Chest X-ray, PA view. Patient: 60 years old, sex F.
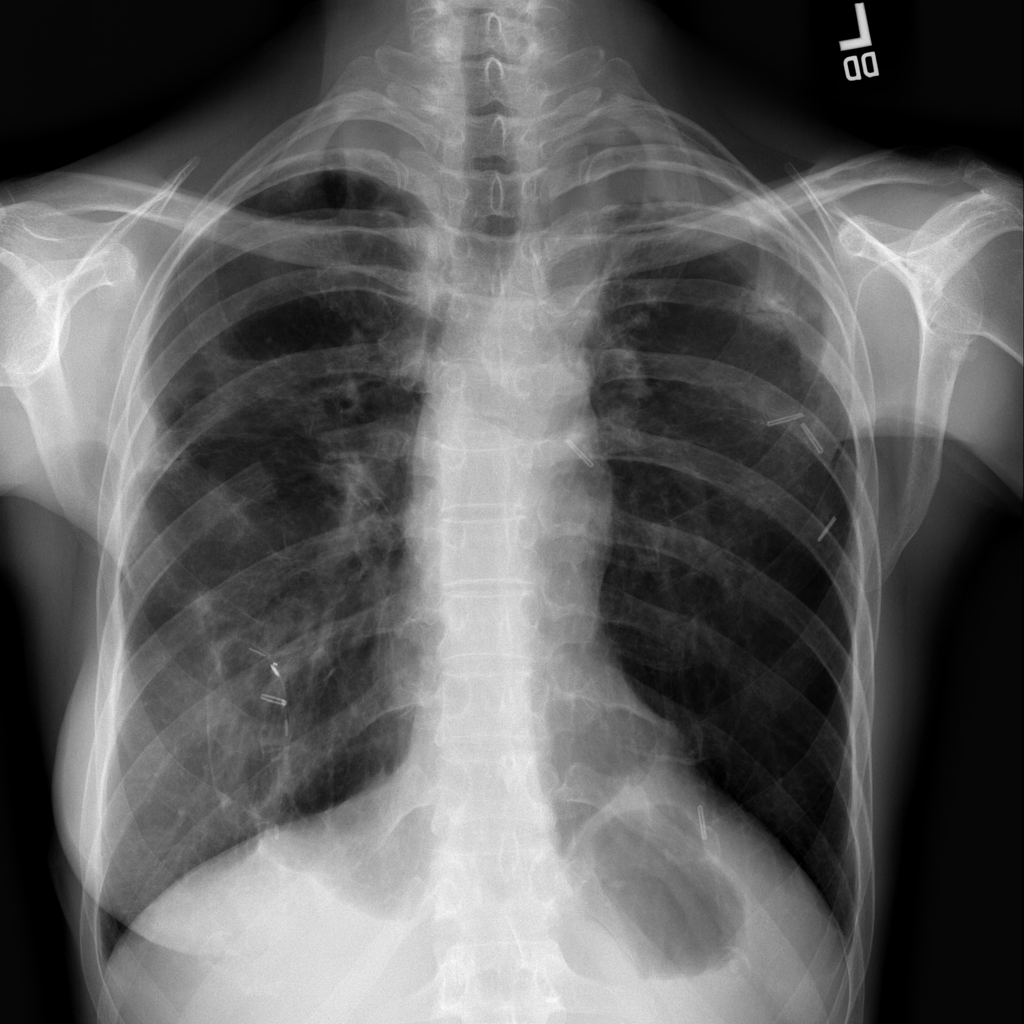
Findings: Fibrosis, Pleural_Thickening, Pneumothorax